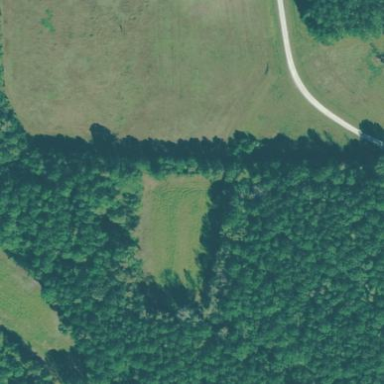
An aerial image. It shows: Pasture used as meadow.